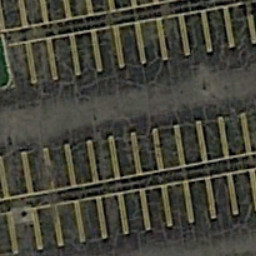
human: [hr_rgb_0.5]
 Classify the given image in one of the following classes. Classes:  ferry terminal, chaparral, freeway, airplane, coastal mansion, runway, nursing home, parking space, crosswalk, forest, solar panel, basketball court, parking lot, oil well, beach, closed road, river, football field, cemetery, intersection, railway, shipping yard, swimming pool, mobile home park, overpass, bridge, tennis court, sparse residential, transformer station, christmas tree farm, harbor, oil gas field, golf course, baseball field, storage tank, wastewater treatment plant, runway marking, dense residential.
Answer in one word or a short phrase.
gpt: parking space